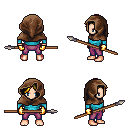
a pixel art fantasy rpg character, male body template, human, light skin, teal long-sleeve shirt, magenta pants, blonde loose hair, cloth hood, gold gloves, spear, four views (front, back, left, right), 2x2 character sprite sheet, small pixel art, hard edges, no anti-aliasing